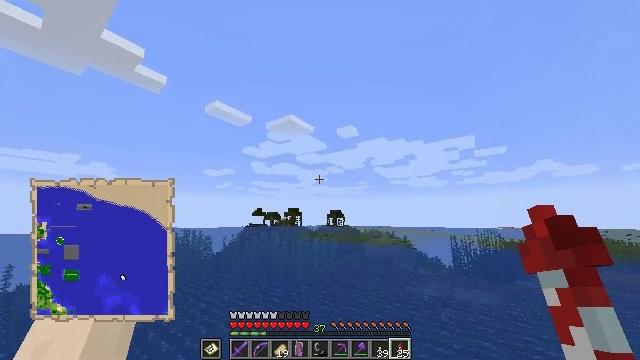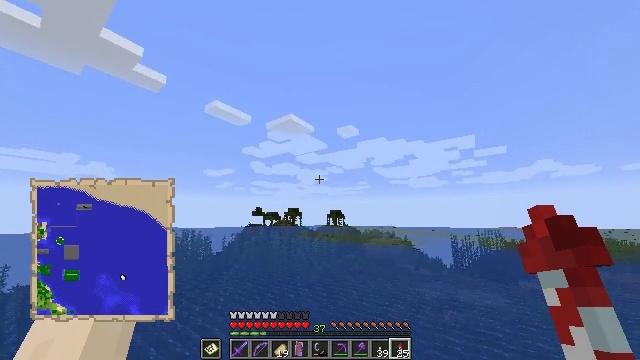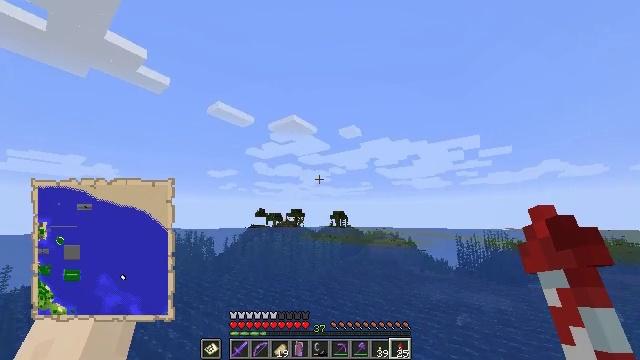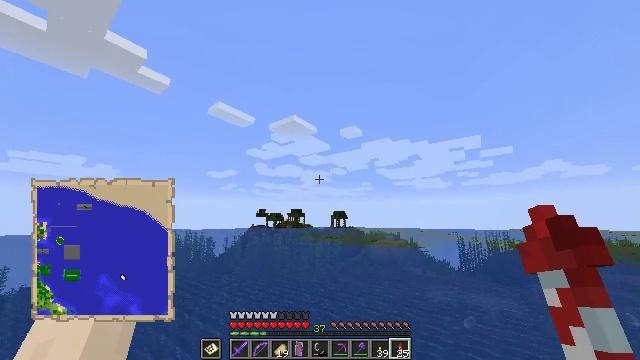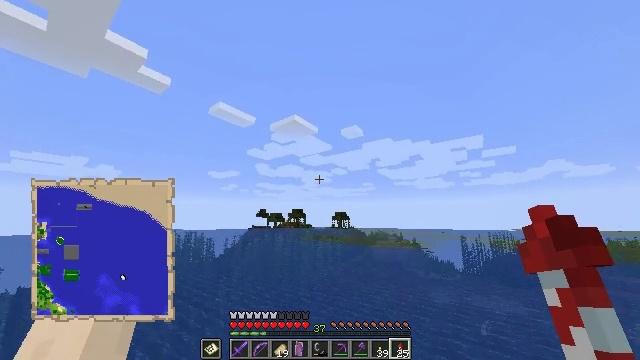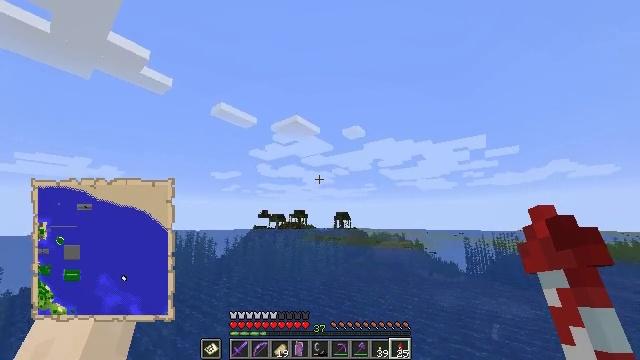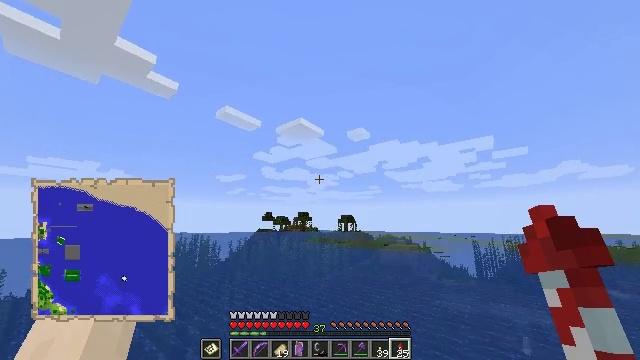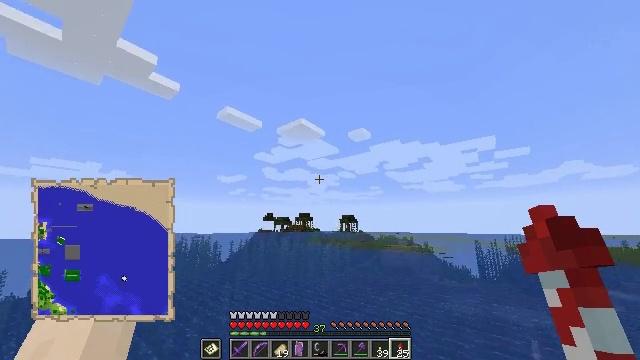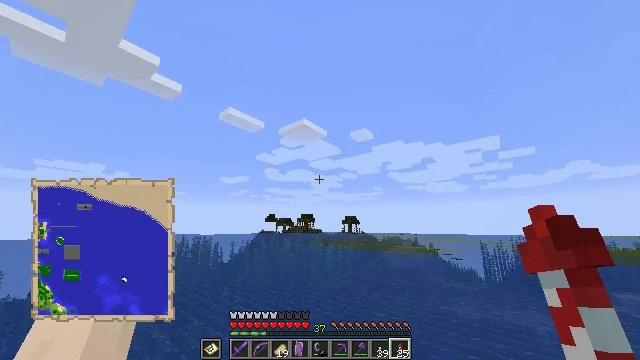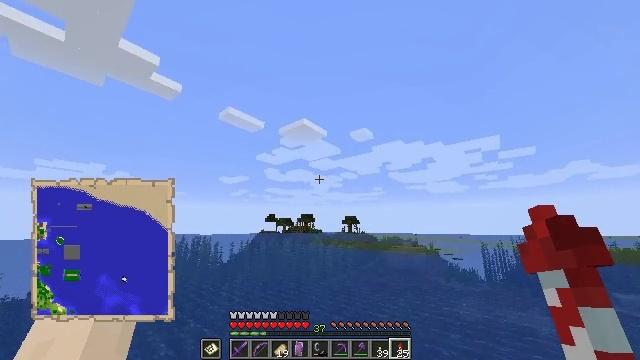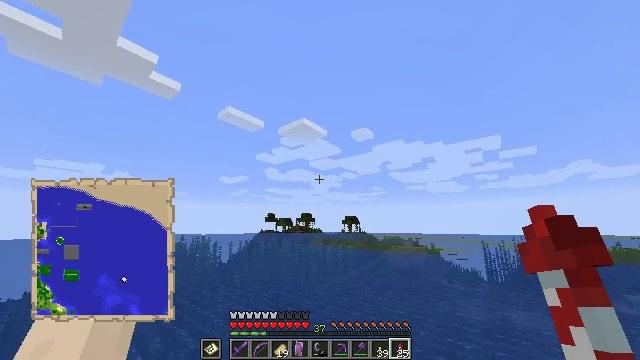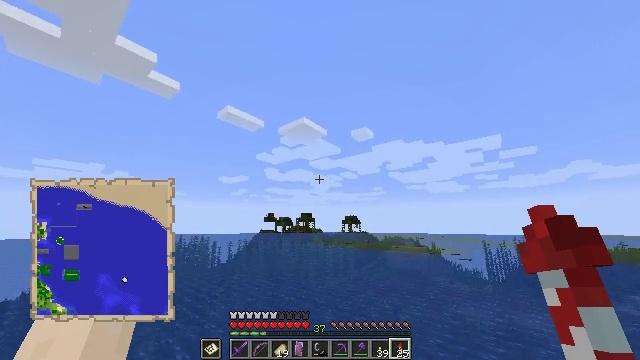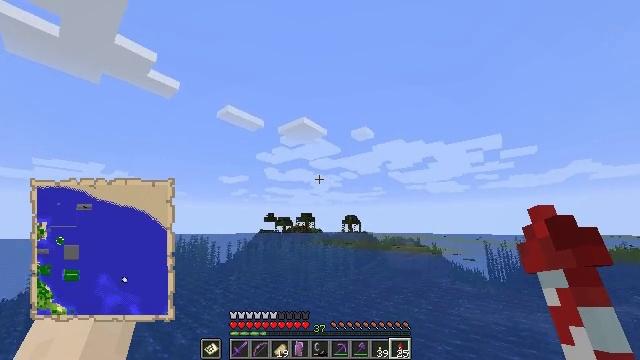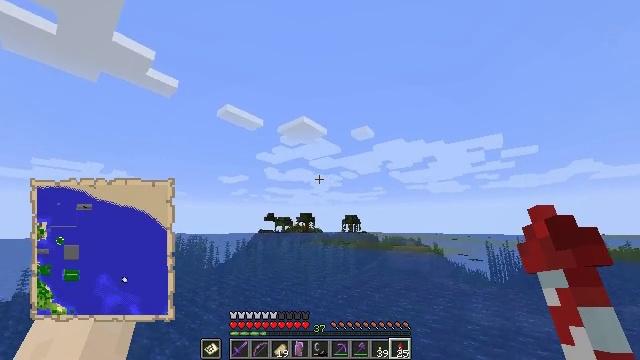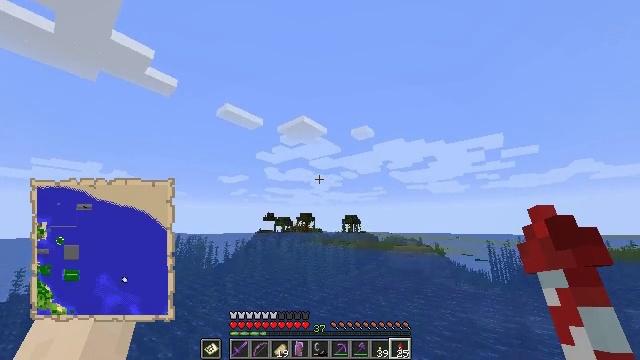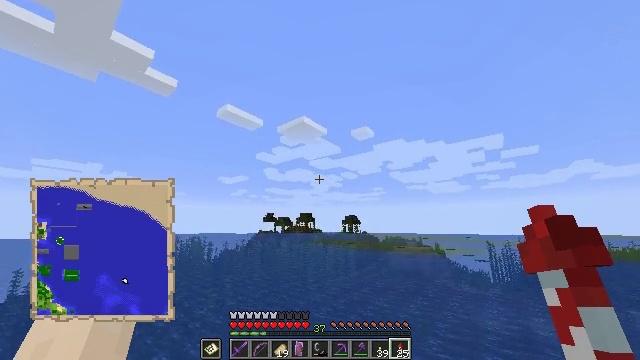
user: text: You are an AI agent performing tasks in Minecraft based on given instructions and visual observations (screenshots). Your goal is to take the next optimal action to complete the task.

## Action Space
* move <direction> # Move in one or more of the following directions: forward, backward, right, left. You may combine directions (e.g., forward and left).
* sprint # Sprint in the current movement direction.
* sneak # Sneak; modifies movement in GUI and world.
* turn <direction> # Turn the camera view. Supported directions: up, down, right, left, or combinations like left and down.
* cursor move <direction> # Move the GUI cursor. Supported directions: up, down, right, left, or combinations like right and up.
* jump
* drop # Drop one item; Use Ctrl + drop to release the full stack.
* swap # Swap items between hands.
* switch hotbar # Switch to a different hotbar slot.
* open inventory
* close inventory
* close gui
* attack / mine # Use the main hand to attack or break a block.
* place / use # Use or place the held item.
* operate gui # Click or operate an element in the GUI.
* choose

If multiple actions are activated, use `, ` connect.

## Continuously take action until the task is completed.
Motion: motion action
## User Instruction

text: Mine the bone block found in fossils.
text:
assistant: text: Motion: move forward, sprint
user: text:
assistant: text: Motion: move forward, sprint
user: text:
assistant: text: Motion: move forward, sprint
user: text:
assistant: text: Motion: move forward, sprint
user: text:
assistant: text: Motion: move forward, sprint
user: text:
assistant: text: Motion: move forward, sprint, turn left
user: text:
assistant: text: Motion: move forward, sprint
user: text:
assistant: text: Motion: move forward, sprint
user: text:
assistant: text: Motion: move forward, sprint
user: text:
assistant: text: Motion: move forward, sprint
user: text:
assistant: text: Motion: move forward, sprint
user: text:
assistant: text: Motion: move forward, sprint
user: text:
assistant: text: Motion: move forward, sprint
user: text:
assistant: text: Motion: move forward, sprint
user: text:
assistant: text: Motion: move forward, sprint
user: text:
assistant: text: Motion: move forward, sprint
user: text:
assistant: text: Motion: move forward, sprint
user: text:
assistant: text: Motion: move forward, sprint
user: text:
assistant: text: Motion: move forward, sprint, turn left and up
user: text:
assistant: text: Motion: move forward, sprint, turn left
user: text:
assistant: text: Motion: move forward, sprint, turn left
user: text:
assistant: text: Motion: move forward, sprint, turn left
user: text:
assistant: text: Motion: move forward, sprint, turn left
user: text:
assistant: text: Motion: move forward, sprint
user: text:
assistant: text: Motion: move forward, sprint
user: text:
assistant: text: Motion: move forward, sprint
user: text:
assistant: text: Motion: move forward, sprint
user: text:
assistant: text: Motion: move forward, sprint, turn right
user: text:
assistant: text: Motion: move forward, sprint, turn right
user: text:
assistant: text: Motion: move forward, sprint, turn right